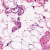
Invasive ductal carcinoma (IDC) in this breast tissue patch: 0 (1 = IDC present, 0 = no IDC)